Question: is there a common problem that would cause my textarea to break the update query if it has more text than a single sentence in it?
The update query runs fine when I only input a single sentence, but anything more than a sentence breaks the query.
Here is the form code:
'''
<form id="cp_files_admin_form" method="post" enctype="multipart/form-data">
<label>File Manager Login Text</label>
<input id="login_text" type="text" name="login_text" value="File Manager Login">
<hr>
<label>File Manager Login Logo</label>
<input id="login_logo" type="file" name="login_logo">
<hr>
<label>Main Left Logo</label>
<input id="main_left_logo" type="file" name="main_left_logo">
<hr>
<img class="form-img" src="" alt="">
<label>Main Center Logo</label>
<input id="main_center_logo" type="file" name="main_center_logo">
<hr>
<label>File Manager Instructions Text</label>
<textarea id="instructions_text" name="instructions_text" style="width:630px;height:150px;"></textarea>
<input id="submit" type="submit" value="Submit">
</form>
'''
Here is the jQuery code:
'''
$(document).ready(function() {
// Update CMS
$(document).on('click', '#submit', function() { // catch the form's submit event
// Send data to server through the ajax call
// action is functionality we want to call and outputJSON is our data
// fetch the data for the form
var data = $('#cp_files_admin_form').serialize();
console.log('Form Data Before Sent: '+data);
$.ajax({
url: 'update.php',
data: data,
type: 'GET',
async: 'true',
dataType: 'json',
success: function (result) {
if(result.status) {
alert('CMS Update Successful!');
getCMS();
} else {
alert('CMS Update unsuccessful!');
}
},
error: function (request,error) {
// This callback function will trigger on unsuccessful action
alert('Network error has occurred please try again!');
}
});
return false; // cancel original event to prevent form submitting
});
});
'''
Here is the update.php code:
'''
<?php
header("Access-Control-Allow-Origin: *");
require_once("debug/chromephp.php");
$formData = $_GET;
ChromePhp::log('$_GET Data: '.$formData['instructions_text']);
require_once("config.php");
$login_text = $formData['login_text'];
//$login_logo = $formData['login_logo'];
//$main_left_logo = $formData['main_left_logo'];
//$main_center_logo = $formData['main_center_logo'];
$instructions_text = $formData['instructions_text'];
$sql="UPDATE cp_cms SET login_text='$login_text', instructions_text='$instructions_text' WHERE id = 1";
$result = mysql_query($sql);
if($result) {
// Success
$output = array('status' => true, 'massage' => 'Success!');
echo json_encode($output);
} else {
// Failed
$output = array('status' => false, 'massage' => 'Failed!');
echo json_encode($output);
}
?>
'''
Screenshot of table structure:

Any help is much appreciated.
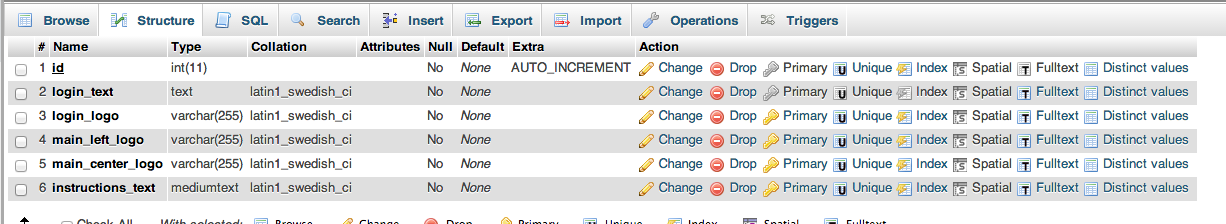
Answer: try this, it prevents entries in the form from breaking your sql queries. Which is also called SQL-Injection Attack ...
'''
$sql="UPDATE cp_cms SET login_text='".
mysql_real_escape_string($login_text)."', instructions_text='".
mysql_real_escape_string($instructions_text)."' WHERE id = 1";
'''
but please have a look at PDO it is so much safer and easier ...
Edit: I dug some PDO example up:
<URL>